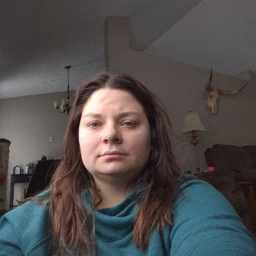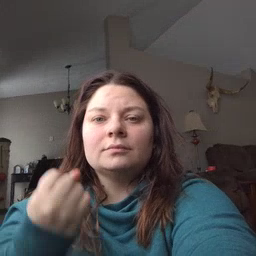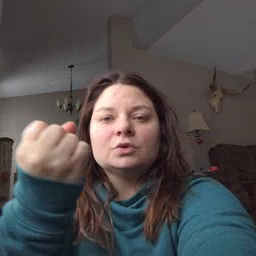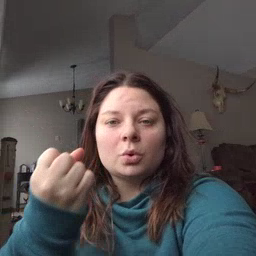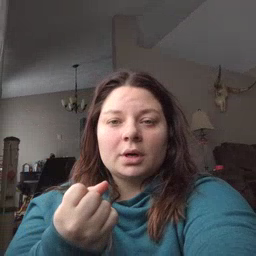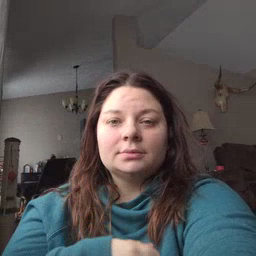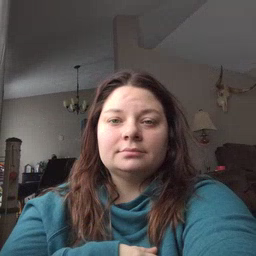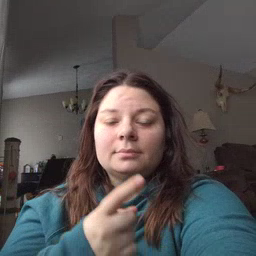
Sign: drawer